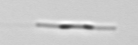
Label: Leptocylindrus